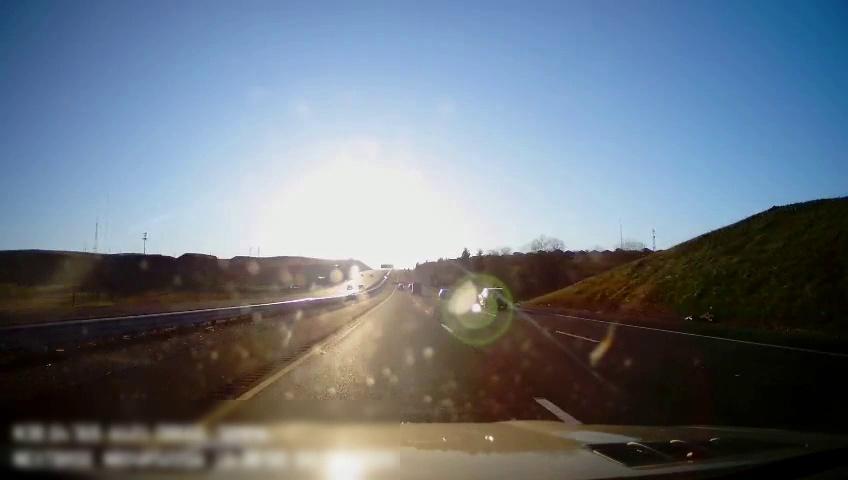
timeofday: Day
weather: Sunny
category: Drivable Space
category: Drivable Space
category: Vehicles | Car
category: Vehicles | Car
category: Vehicles | Truck
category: Lanes | Current Lane
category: Lanes | Current Lane
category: Lanes | Alternate Lane
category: Lanes | Alternate Lane